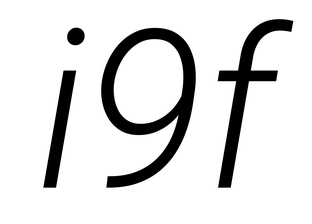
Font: Roboto-Italic_Light_Italic